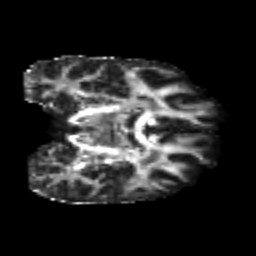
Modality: FA
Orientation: coronal
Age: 20
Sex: male
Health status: healthy
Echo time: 0.074 s